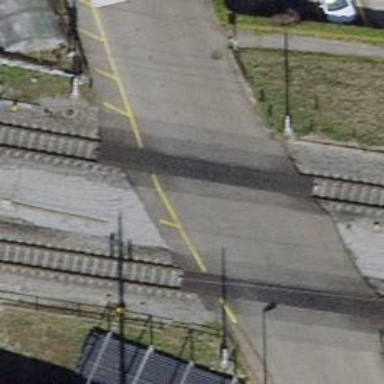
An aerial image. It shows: Level crossing with double half barrier.